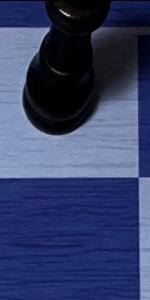
Label: Empty